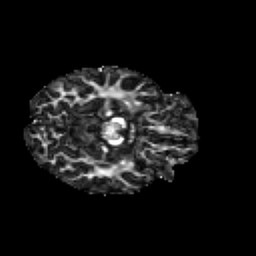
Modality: FA
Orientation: axial
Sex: female
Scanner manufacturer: siemens
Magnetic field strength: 3 T
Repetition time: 5 s
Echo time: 0.071 s